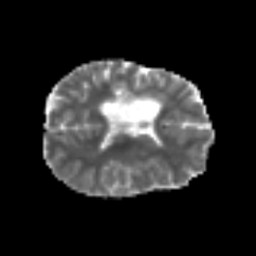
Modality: MD
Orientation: axial
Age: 40
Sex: female
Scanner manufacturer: siemens
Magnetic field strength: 3 T
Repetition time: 6.1 s
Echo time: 0.101 s